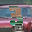
Label: 3